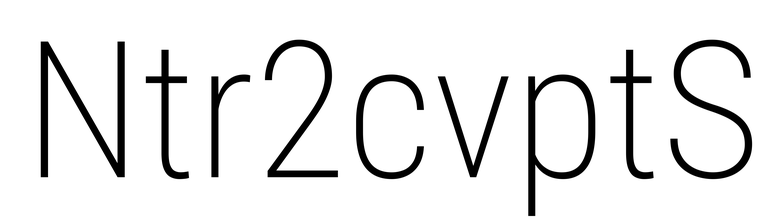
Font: Roboto_Condensed_ExtraLight